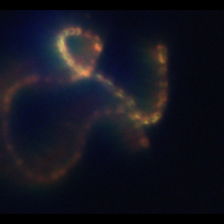
Taxon: Chaetoceros
Group: Diatoms